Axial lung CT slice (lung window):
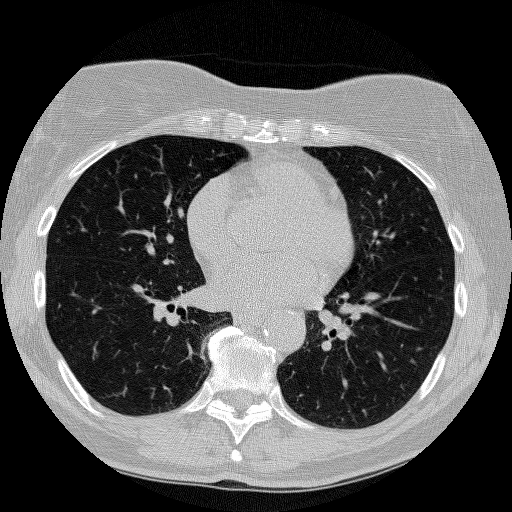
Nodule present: no